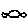
Label: car